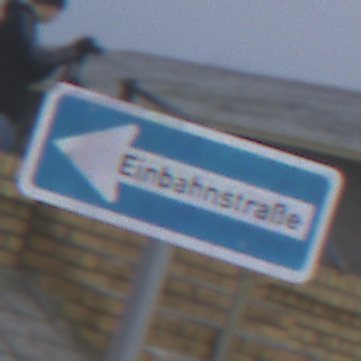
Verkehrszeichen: EinbahnstrasseLinksweisend
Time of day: SunriseSunset
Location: Outdoor (Beach)
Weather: Overcast
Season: NotSpecified
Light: Natural